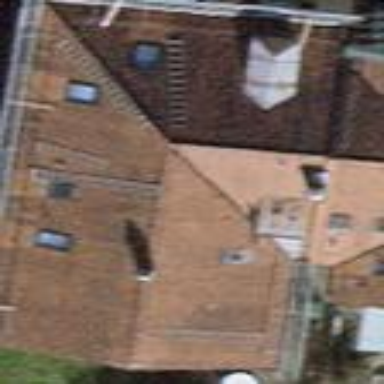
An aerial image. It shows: Apartments building with tiled roof.